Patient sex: M
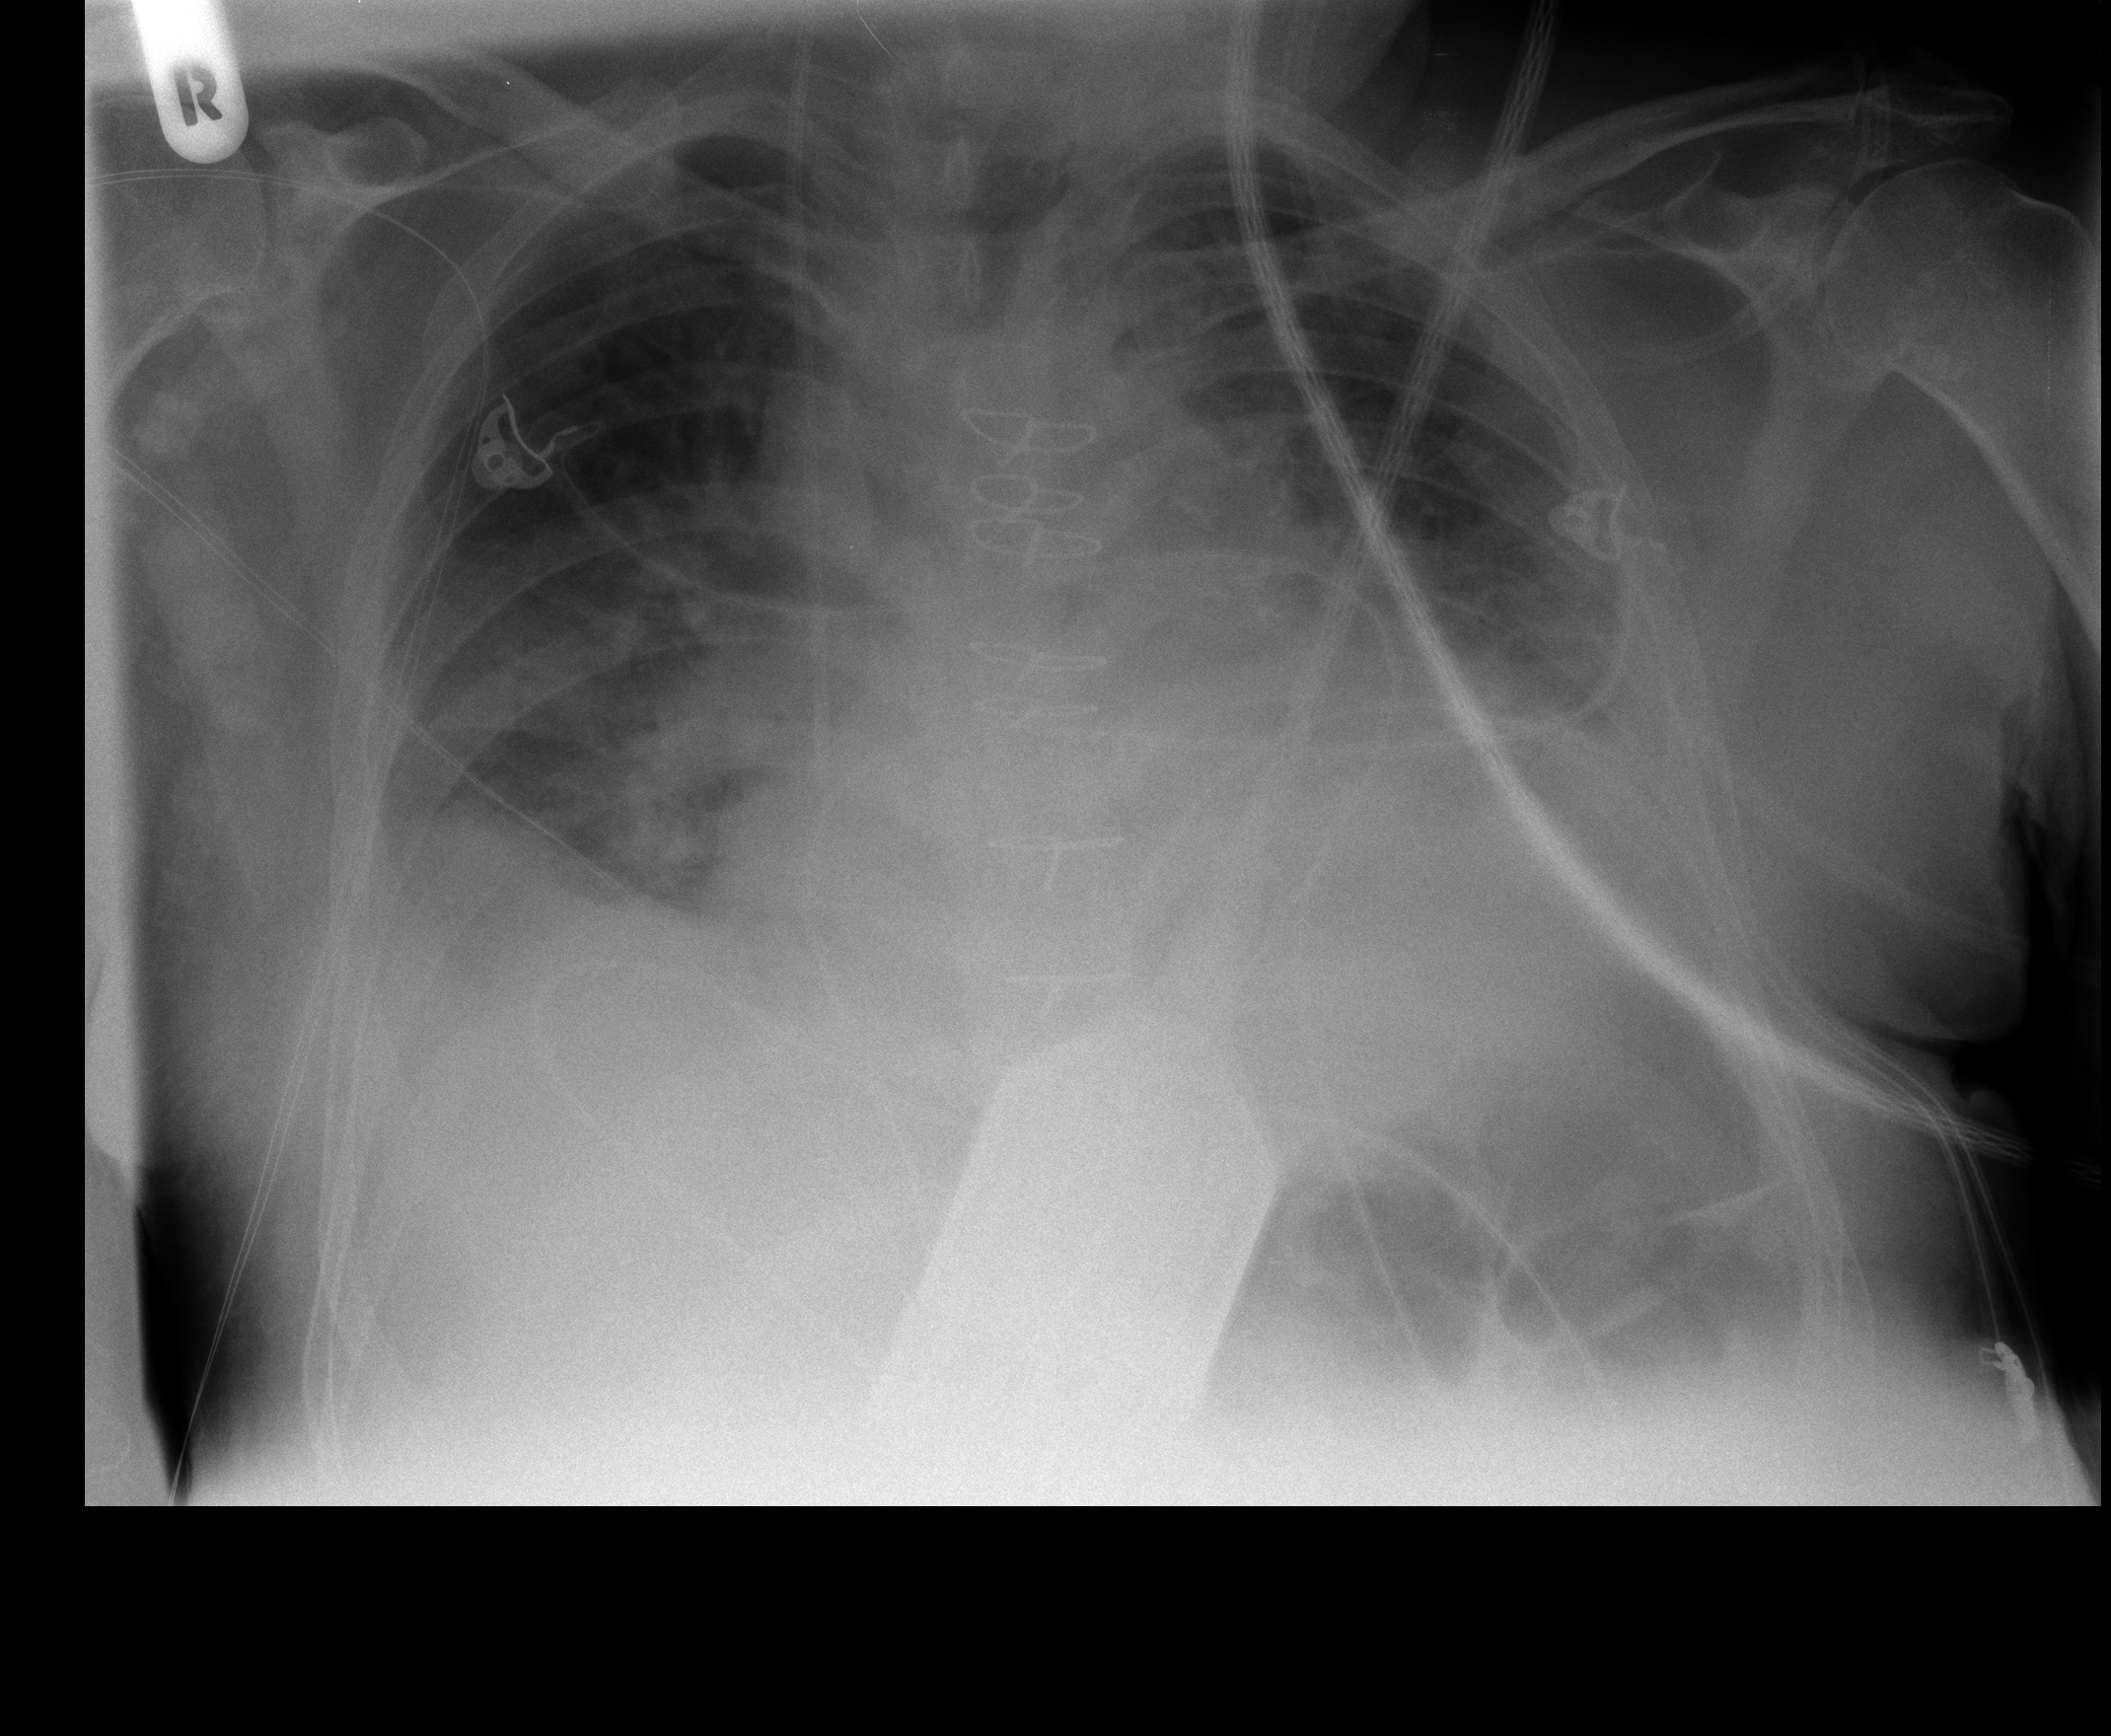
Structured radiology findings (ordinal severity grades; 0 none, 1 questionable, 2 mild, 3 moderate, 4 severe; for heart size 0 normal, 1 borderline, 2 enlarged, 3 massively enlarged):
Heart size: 2
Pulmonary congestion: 2
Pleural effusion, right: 2
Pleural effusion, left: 2
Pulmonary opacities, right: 1
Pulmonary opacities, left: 1
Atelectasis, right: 2
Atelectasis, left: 2